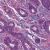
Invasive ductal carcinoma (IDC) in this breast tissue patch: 1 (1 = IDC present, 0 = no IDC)